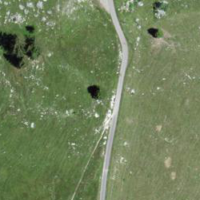
EUNIS habitat code: 24
Species observed at this site:
Phyteuma orbiculare